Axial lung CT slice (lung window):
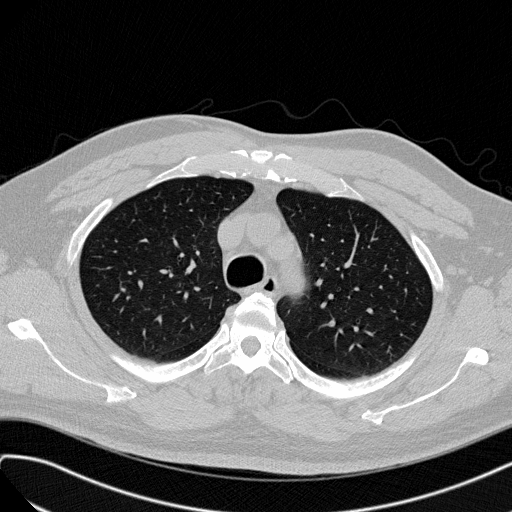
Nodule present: no